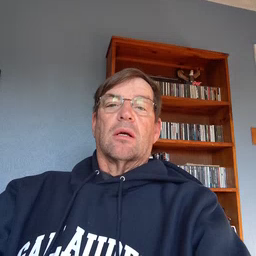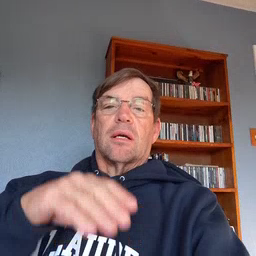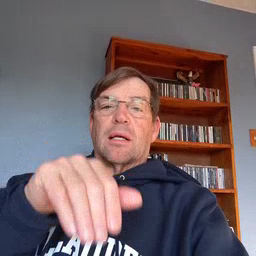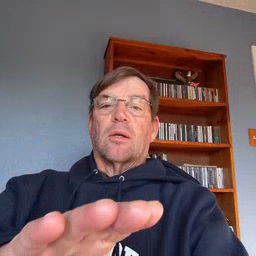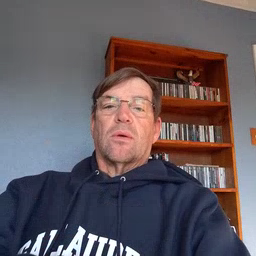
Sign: into